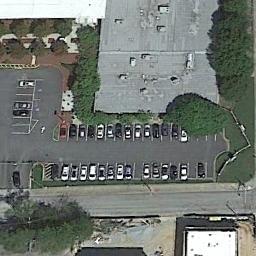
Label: parking_lot